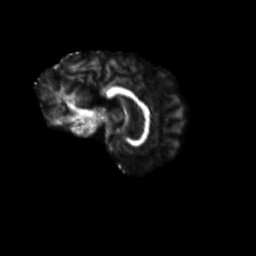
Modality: FA
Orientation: sagittal
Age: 67
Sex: female
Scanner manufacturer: siemens
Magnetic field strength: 3 T
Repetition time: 4.71 s
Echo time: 0.0906 s